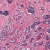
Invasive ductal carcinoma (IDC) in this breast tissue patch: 1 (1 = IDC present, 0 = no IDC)